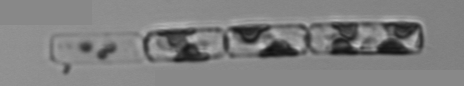
Label: Guinardia_delicatula_TAG_internal_parasite